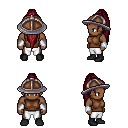
a pixel art fantasy rpg character, male body template, human, dark skin, brown sleeveless shirt, white pants, brunette extra-long topknot hairstyle, chain helm, white cloth bracers, black shoes, four views (front, back, left, right), 2x2 character sprite sheet, small pixel art, hard edges, no anti-aliasing